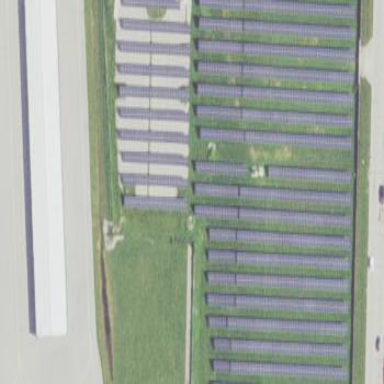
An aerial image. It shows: Solar power plant utilizing photovoltaic technology to produce electricity.